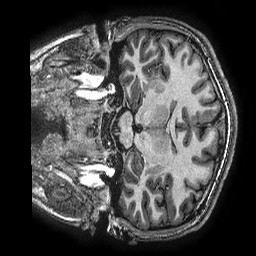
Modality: T1w
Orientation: coronal
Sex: male
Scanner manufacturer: ge
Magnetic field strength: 3 T
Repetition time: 0.00766 s
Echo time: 0.003476 s